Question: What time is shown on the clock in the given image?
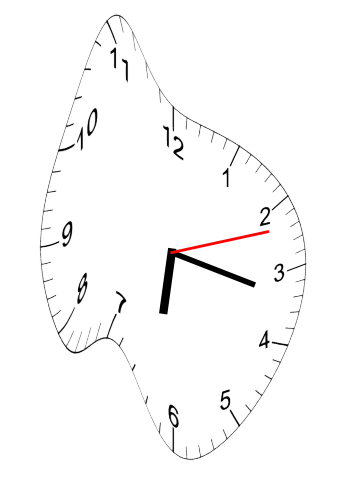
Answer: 06:17:12